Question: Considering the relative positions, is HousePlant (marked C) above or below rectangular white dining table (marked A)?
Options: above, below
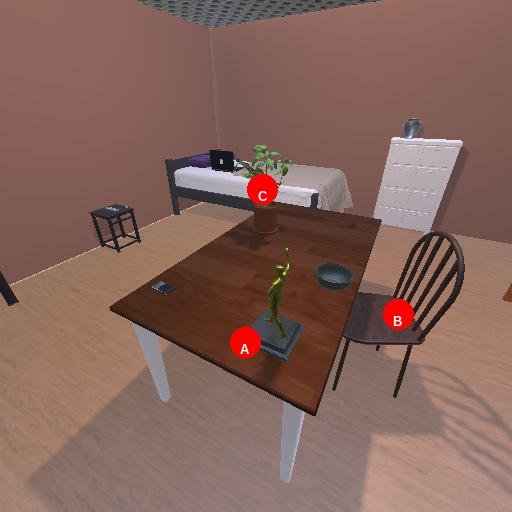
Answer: above